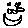
Label: smiley face